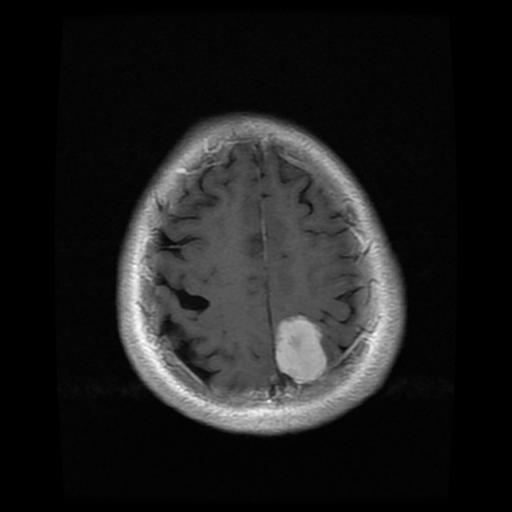
Label: meningioma